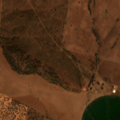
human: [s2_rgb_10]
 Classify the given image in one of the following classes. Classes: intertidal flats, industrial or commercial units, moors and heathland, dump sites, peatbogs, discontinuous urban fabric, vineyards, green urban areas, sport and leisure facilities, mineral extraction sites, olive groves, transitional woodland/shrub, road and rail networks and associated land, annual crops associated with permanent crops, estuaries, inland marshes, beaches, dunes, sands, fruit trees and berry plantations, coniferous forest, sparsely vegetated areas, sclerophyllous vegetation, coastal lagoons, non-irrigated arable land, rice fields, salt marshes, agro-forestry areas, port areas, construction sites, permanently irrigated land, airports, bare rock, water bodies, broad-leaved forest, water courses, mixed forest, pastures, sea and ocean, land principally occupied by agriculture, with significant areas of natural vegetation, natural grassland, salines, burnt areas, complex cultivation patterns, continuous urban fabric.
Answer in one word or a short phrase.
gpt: non-irrigated arable land, permanently irrigated land, agro-forestry areas, transitional woodland/shrub